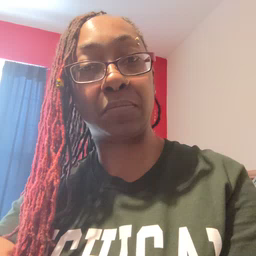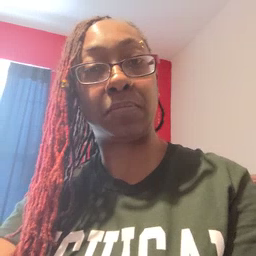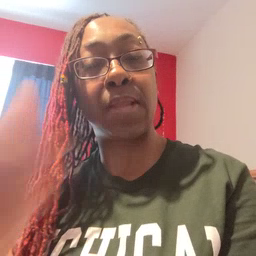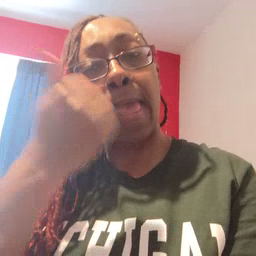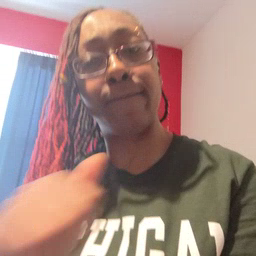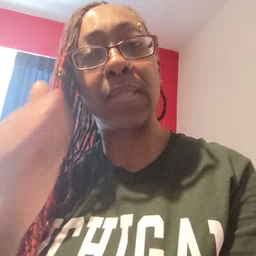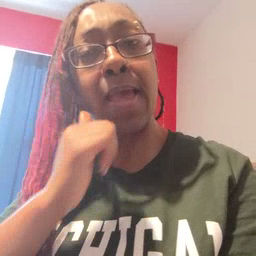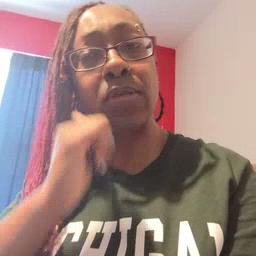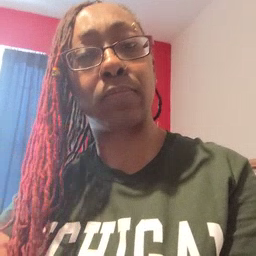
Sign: every